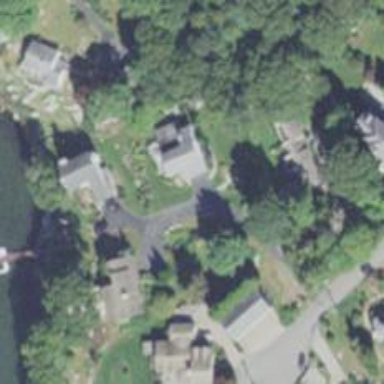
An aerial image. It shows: Residential driveway serving as service road.